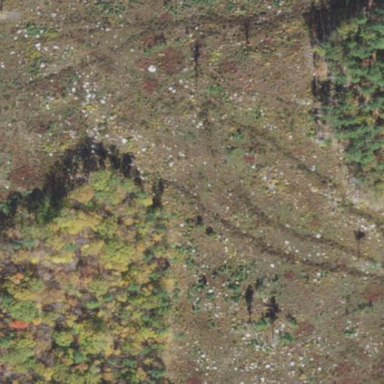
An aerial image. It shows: Clearcut area created by human activity.